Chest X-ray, PA view. Patient: 50 years old, sex M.
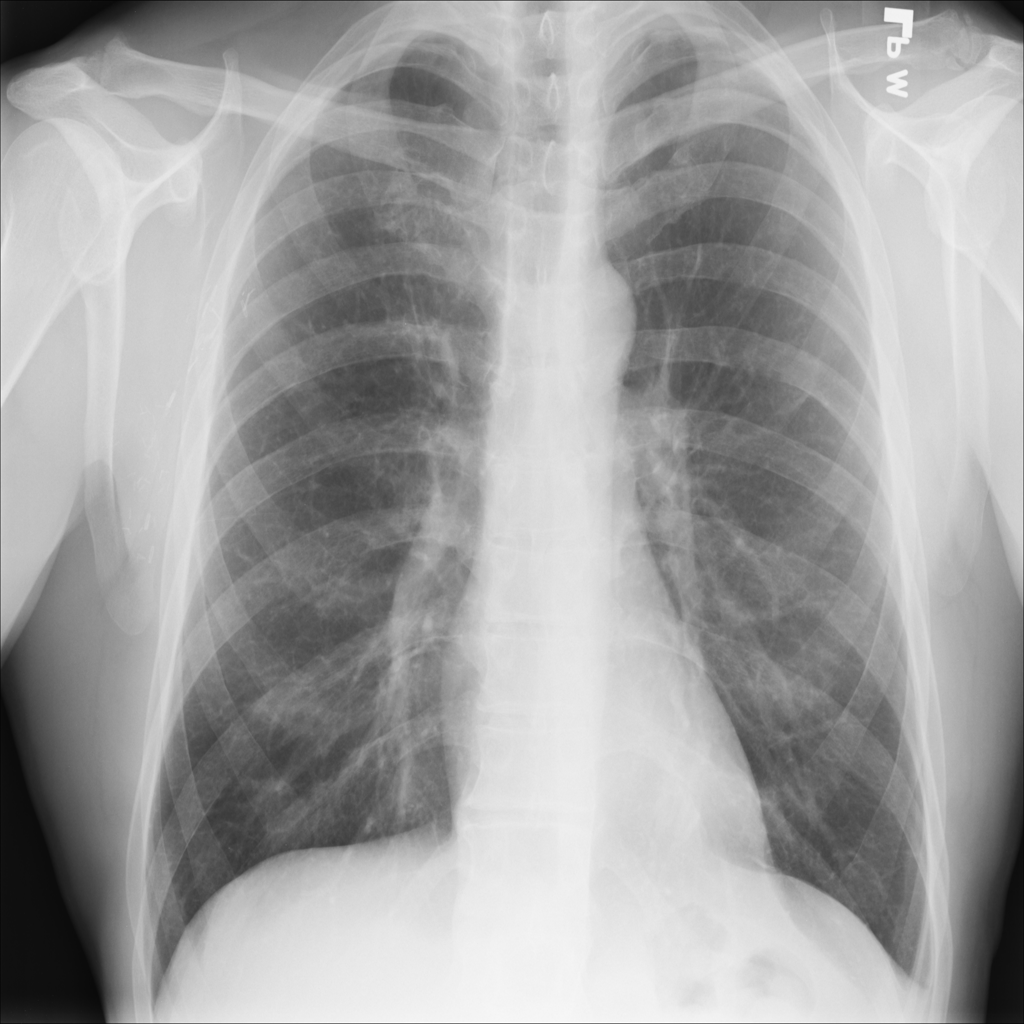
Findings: Atelectasis, Nodule